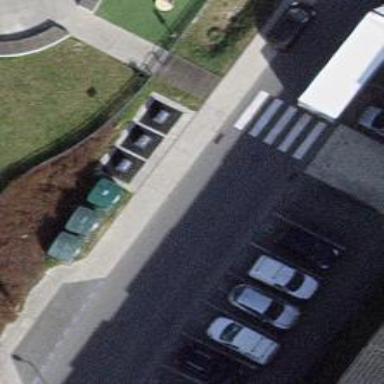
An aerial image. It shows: Recycling container for scrap metal at recycling facility.